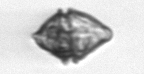
Label: Kryptoperidinium_triquetrum